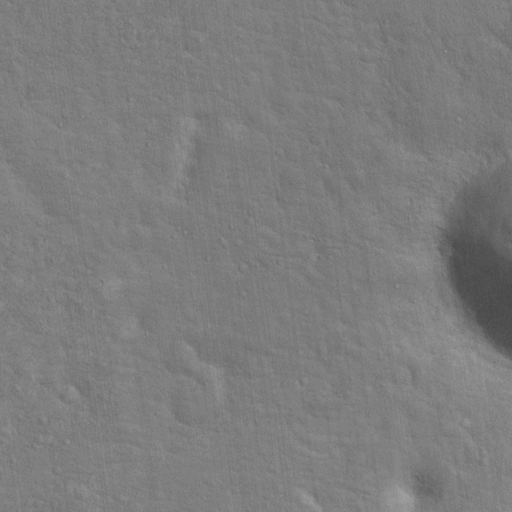
Objects detected: cone